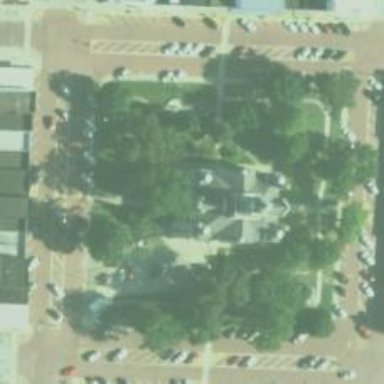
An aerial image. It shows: Government office.